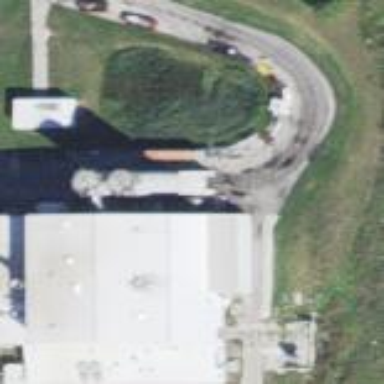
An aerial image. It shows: Industrial building.